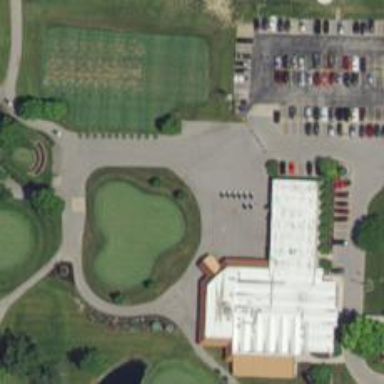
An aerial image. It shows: Path for both roads and golfers.